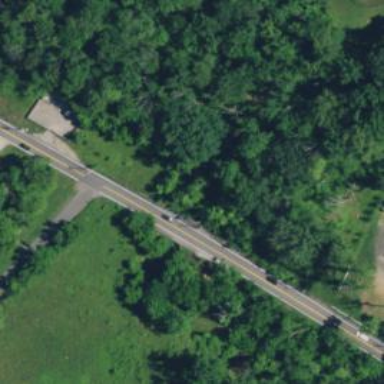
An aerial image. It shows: Secondary road on asphalt bridge with slab structure.